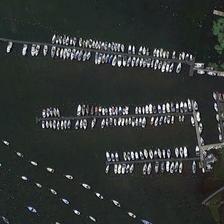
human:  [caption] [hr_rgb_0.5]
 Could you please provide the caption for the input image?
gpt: many types of boats are near the broad port .

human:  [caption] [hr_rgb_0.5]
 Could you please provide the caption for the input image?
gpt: many boats are orderly in a port .

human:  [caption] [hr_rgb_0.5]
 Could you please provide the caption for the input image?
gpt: many yachts and boats are on the coast .

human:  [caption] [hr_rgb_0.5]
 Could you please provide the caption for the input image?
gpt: many boats are orderly in a port .

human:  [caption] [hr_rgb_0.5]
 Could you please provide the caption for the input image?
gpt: many types of boats are near the broad port .